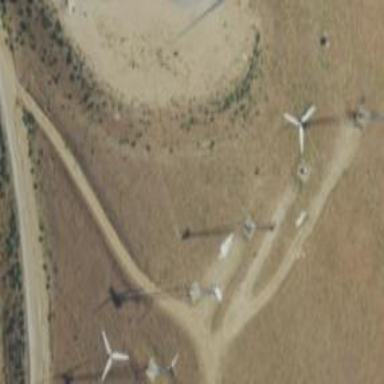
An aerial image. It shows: Wind turbine power generator.